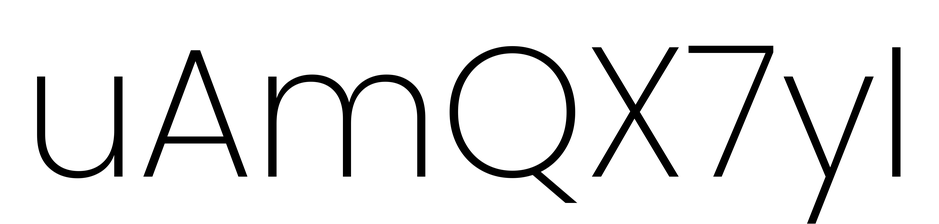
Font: Poppins-ExtraLight